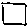
Label: square